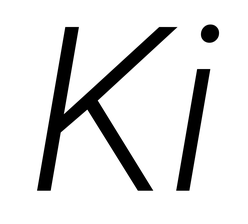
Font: Roboto-Italic_Light_Italic